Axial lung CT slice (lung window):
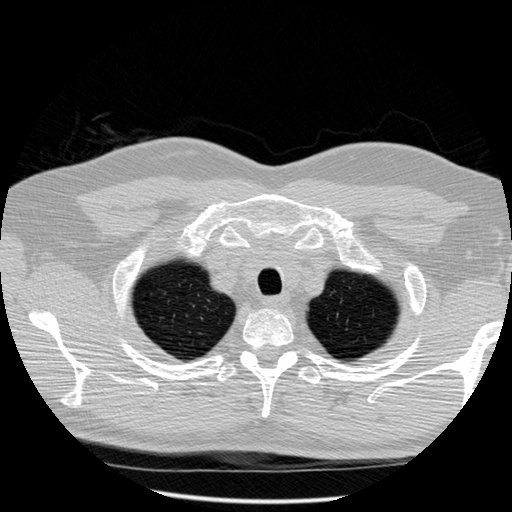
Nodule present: no